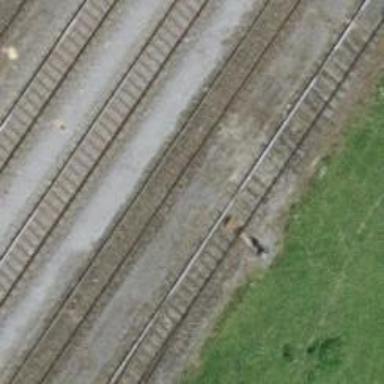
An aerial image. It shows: Railway switch.